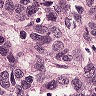
Metastatic tissue present: yes